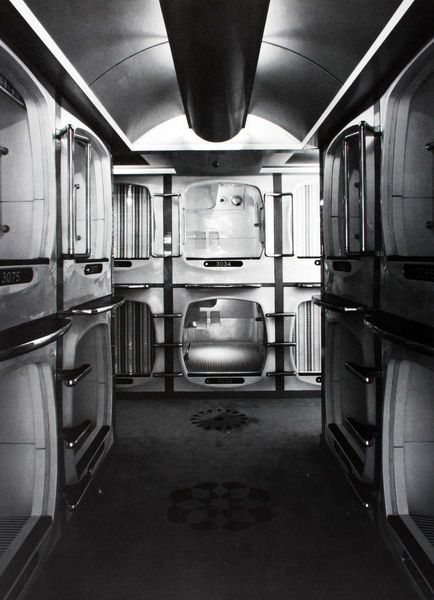
Titel: Innenansicht eines Hotelflures
Künstler: Kisho Kurokawa
Standort: Osaka
Institution: Kapselhotel
Schlagwörter: muster, teppich, foto, eingang, schwarzweiss, einblick, waben, innenarchitektur, backofen, siebziger, kabinen